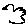
Label: bird